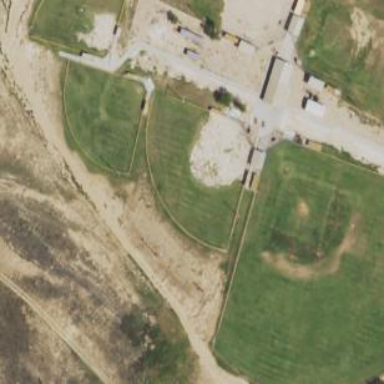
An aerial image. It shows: Baseball pitch for leisure land.